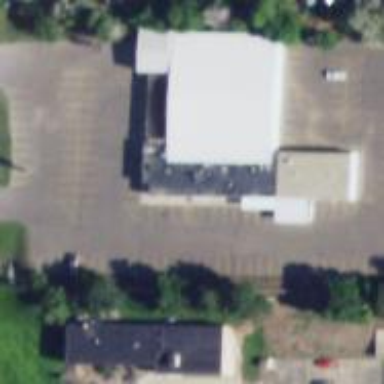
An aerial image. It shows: Building housing bowling alley.